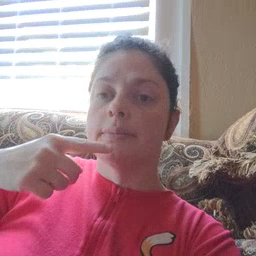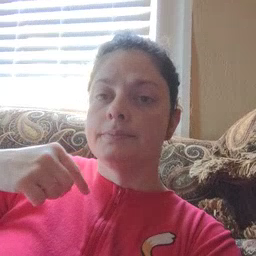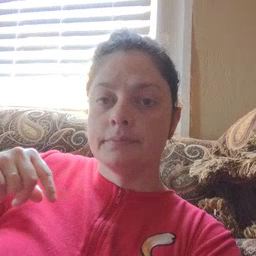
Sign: red